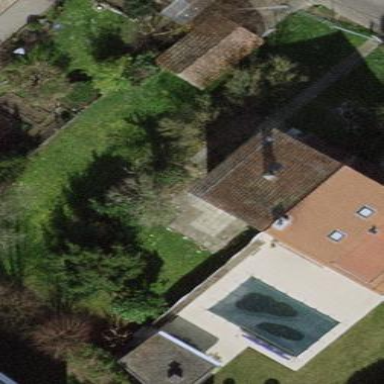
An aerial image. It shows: Garden surrounded by fence.